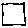
Label: square